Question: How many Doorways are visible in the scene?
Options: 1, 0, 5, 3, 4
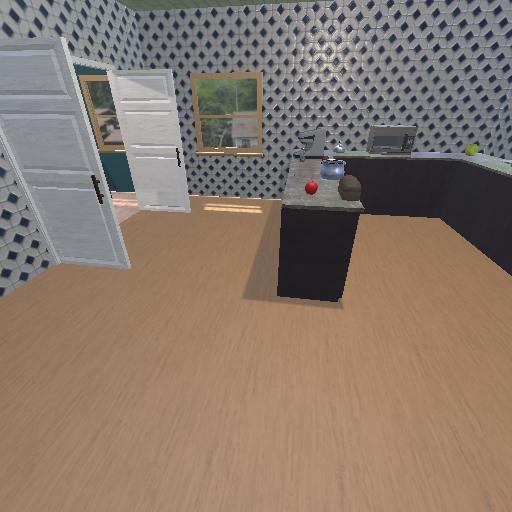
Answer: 1